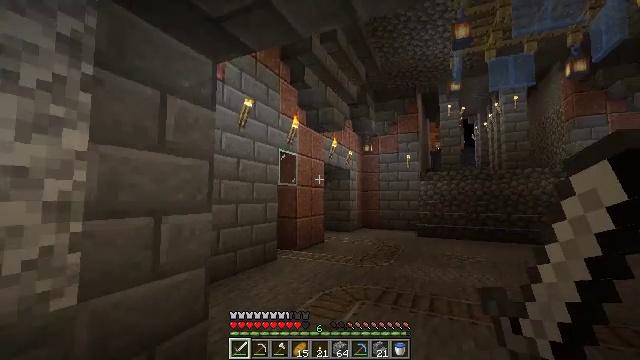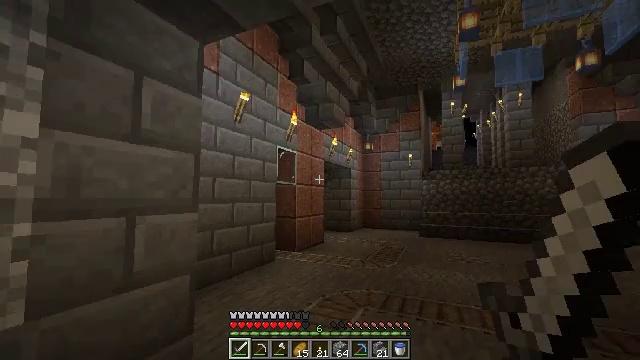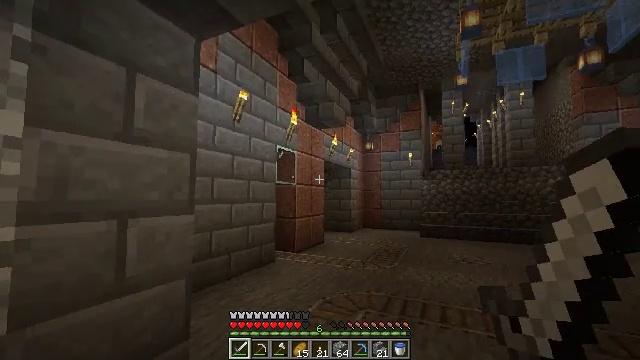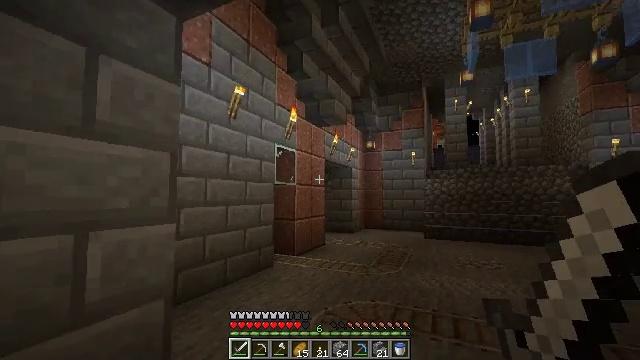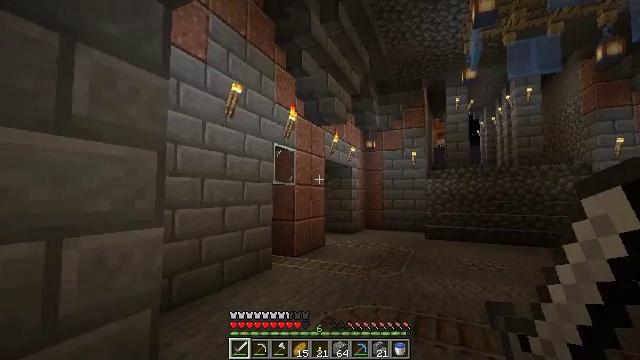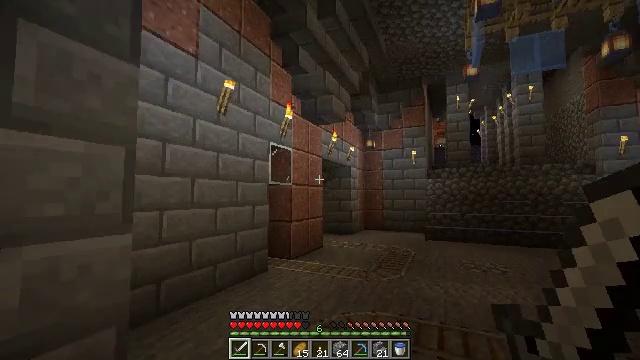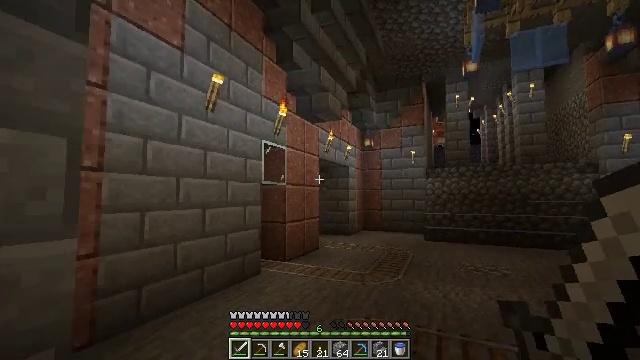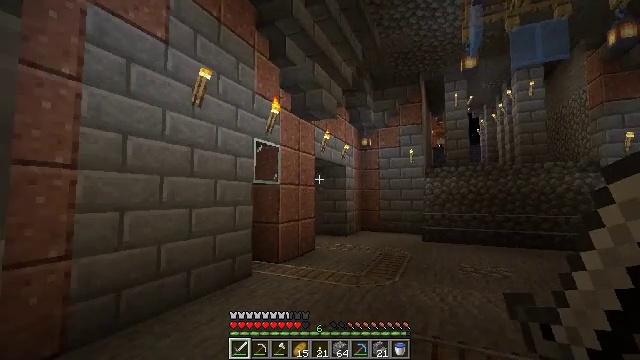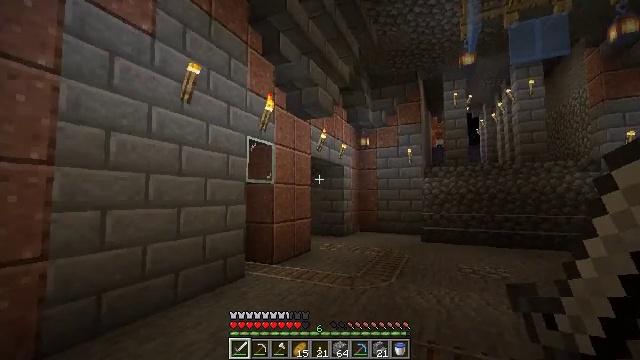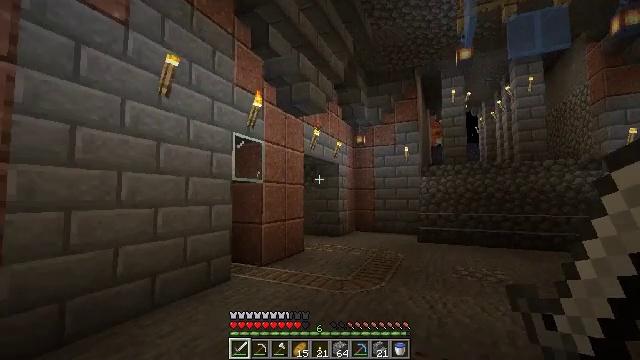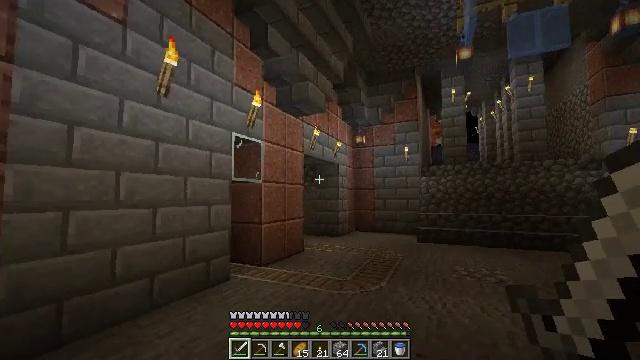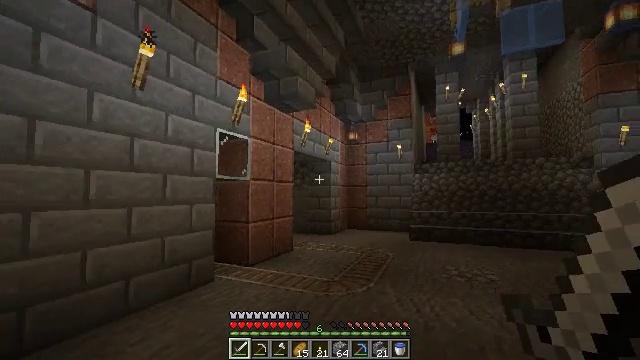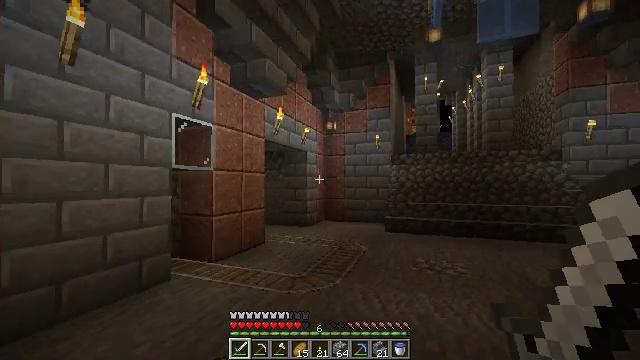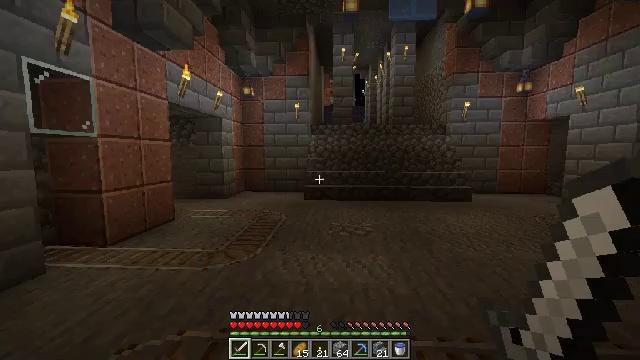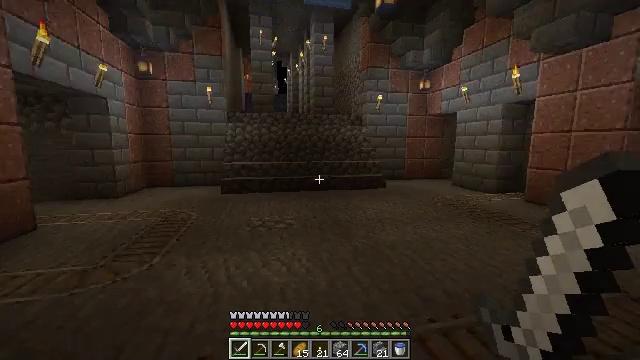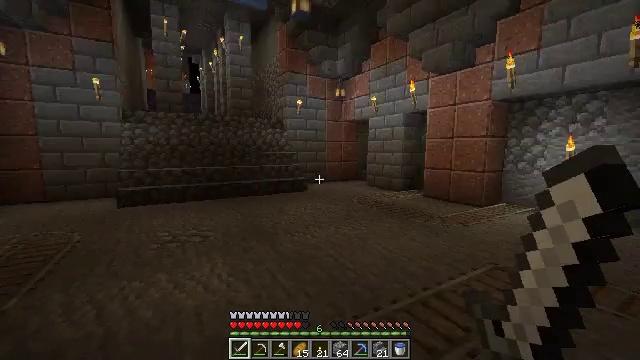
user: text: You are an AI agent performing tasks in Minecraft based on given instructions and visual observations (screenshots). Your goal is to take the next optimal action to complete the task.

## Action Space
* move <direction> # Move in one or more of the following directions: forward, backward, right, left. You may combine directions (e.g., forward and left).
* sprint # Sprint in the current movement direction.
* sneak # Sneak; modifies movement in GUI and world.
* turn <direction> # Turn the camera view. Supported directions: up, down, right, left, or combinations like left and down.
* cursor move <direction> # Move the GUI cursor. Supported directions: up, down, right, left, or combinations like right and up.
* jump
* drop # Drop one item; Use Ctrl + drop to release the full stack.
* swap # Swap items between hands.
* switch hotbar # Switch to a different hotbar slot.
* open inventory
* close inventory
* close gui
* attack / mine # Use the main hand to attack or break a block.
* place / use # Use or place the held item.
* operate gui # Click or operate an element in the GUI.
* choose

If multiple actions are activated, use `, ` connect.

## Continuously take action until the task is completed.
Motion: motion action
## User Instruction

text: Dig up the stone with a tool.
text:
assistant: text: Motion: move forward
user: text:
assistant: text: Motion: move forward
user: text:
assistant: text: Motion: move forward
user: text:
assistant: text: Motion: move forward and move right
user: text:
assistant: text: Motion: move forward and move right
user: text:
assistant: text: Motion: move forward and move right
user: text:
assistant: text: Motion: move forward and move right
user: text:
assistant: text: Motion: move forward and move right
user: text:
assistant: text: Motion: move forward and move right
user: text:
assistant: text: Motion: move forward and move right
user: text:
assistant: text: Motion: move forward and move right
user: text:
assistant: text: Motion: move forward and move right, turn right and down
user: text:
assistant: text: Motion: move forward and move right, turn right and down
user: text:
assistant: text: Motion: move forward, turn right and down
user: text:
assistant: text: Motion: move forward, turn right
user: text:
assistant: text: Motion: move forward, turn right
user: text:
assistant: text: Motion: move forward, turn right and up
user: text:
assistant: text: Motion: move forward, turn right
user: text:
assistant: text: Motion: move forward
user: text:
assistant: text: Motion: move forward
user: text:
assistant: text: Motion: turn right
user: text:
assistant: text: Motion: move back, turn right
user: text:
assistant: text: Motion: move back, turn right
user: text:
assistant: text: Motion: move back, turn right
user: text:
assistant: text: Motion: move back
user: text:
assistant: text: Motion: move back
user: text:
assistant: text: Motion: move back and move left
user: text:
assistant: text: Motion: move back and move left
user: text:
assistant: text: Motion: move back and move left
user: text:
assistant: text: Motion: move back and move left